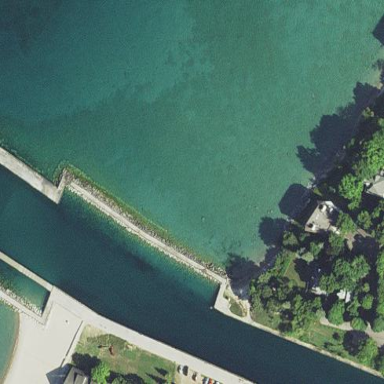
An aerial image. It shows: Breakwater made of rocks.